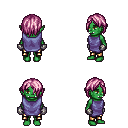
a pixel art fantasy rpg character, female body template, orc, green skin, chain tabard jacket, gold greaves, pink bangs hairstyle, metal gloves, four views (front, back, left, right), 2x2 character sprite sheet, small pixel art, hard edges, no anti-aliasing